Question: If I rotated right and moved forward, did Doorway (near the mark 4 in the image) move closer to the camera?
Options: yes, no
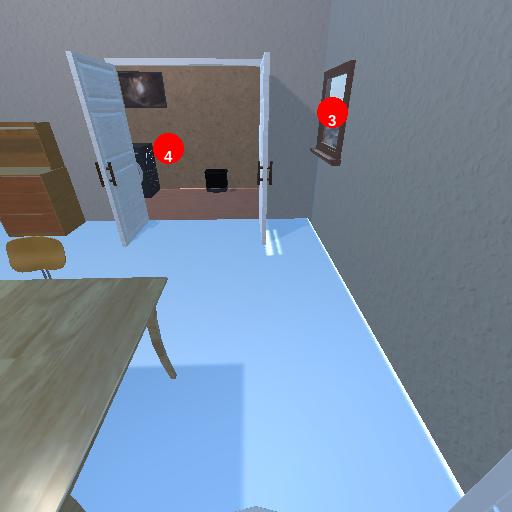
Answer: yes